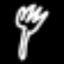
Label: fork